Question: I have a grouped UITableView that is not rendering as expected. I am programmatically adding between 2 and 5 UILabels to each UITableViewCell using '<URL> etc... but that seems a bit drastic.
Screenshot of problem:

I created a test project with one table view controller extending UITableViewController. IBOutlet is set. Here are content of .m:
'''
- (id)initWithStyle:(UITableViewStyle)style
{
return [super initWithStyle:UITableViewStyleGrouped];
}
- (NSInteger)numberOfSectionsInTableView:(UITableView *)tableView
{
return 1; // Hardcoding for example
}
- (NSInteger)tableView:(UITableView *)tableView numberOfRowsInSection:(NSInteger)section
{
return 4; // Hardcoding for example
}
- (UITableViewCell *)tableView:(UITableView *)tableView cellForRowAtIndexPath:(NSIndexPath *)indexPath
{
static NSString *cellIdentifier = @"Detail Cell";
// Table view will have between 1 and 4 rows and all cells are different... don't think dequeue is needed in this scenario
UITableViewCell *cell = [[UITableViewCell alloc] initWithStyle:UITableViewCellStyleDefault reuseIdentifier:cellIdentifier];
NSArray *labels = [self makeLabelsForRows];
// Add labels for this row
for (UILabel *label in [labels objectAtIndex:indexPath.row]) {
[cell.contentView addSubview:label];
}
// changing the cell.frame here doesn't seem to help.
// Removed per Ricard Perez del Campo's comment
// CGFloat theHeight = [self tableView:self.tableView heightForRowAtIndexPath:indexPath];
// cell.frame = CGRectMake(0, 0, 320, theHeight);
NSLog(@"Cell = %@", cell);
return cell;
}
- (CGFloat)tableView:(UITableView *)tableView heightForRowAtIndexPath:(NSIndexPath *)indexPath
{
// Normally these are calculated based on cell content. Hardcoding for example
if (indexPath.row == 0) return 123.0;
else if (indexPath.row == 1) return 73.0;
else if (indexPath.row == 2) return 62.0;
else if (indexPath.row == 3) return 62.0;
return 44.0;
}
- (NSArray *)makeLabelsForRows
{
// Array of arrays containing UILables
NSArray *retVal = [NSArray array];
// Stores the height of the row
double y = 0.0f;
// Showing all rows and labels for example
// ROW #1
NSArray *row1 = [NSArray array];
UILabel *eventTitleLabel, *calendarTitleLabel, *locationLabel, *dateLabel, *timeLabel;
eventTitleLabel = [[UILabel alloc] initWithFrame:CGRectMake(30.0, y, 280.0, 21.0)];
eventTitleLabel.tag = 2;
eventTitleLabel.font = [UIFont boldSystemFontOfSize:17.0];
eventTitleLabel.autoresizingMask = UIViewAutoresizingFlexibleLeftMargin | UIViewAutoresizingFlexibleHeight;
eventTitleLabel.text = @"Event Title";
eventTitleLabel.backgroundColor = [UIColor clearColor];
row1 = [row1 arrayByAddingObject:eventTitleLabel];
y += 21.0f;
locationLabel = [[UILabel alloc] initWithFrame:CGRectMake(30.0, y, 280.0, 21.0)];
locationLabel.tag = 3;
locationLabel.font = [UIFont systemFontOfSize:15.0];
locationLabel.textColor = [UIColor darkGrayColor];
locationLabel.autoresizingMask = UIViewAutoresizingFlexibleLeftMargin | UIViewAutoresizingFlexibleHeight;
locationLabel.backgroundColor = [UIColor clearColor];
locationLabel.text = @"Event Location";
row1 = [row1 arrayByAddingObject:locationLabel];
y += 19.0f;
calendarTitleLabel = [[UILabel alloc] initWithFrame:CGRectMake(30.0, y, 280.0, 21.0)];
calendarTitleLabel.tag = 4;
calendarTitleLabel.font = [UIFont systemFontOfSize:15.0];
calendarTitleLabel.textColor = [UIColor redColor];
calendarTitleLabel.autoresizingMask = UIViewAutoresizingFlexibleLeftMargin | UIViewAutoresizingFlexibleHeight;
calendarTitleLabel.backgroundColor = [UIColor clearColor];
calendarTitleLabel.text = @"Calendar Title";
row1 = [row1 arrayByAddingObject:calendarTitleLabel];
y += 19.0f;
NSDateFormatter *dateFormatter = [[NSDateFormatter alloc] init];
[dateFormatter setDateStyle:NSDateFormatterFullStyle];
[dateFormatter setTimeStyle:NSDateFormatterNoStyle];
dateLabel = [[UILabel alloc] initWithFrame:CGRectMake(30.0, y, 280.0, 21.0)];
dateLabel.tag = 5;
dateLabel.font = [UIFont boldSystemFontOfSize:12.0];
dateLabel.textColor = [UIColor blueColor];
dateLabel.autoresizingMask = UIViewAutoresizingFlexibleLeftMargin | UIViewAutoresizingFlexibleHeight;
dateLabel.backgroundColor = [UIColor clearColor];
dateLabel.text = [dateFormatter stringFromDate:[NSDate date]];
row1 = [row1 arrayByAddingObject:dateLabel];
y += 16.0f;
[dateFormatter setDateStyle:NSDateFormatterNoStyle];
[dateFormatter setTimeStyle:NSDateFormatterShortStyle];
timeLabel = [[UILabel alloc] initWithFrame:CGRectMake(30.0, y, 280.0, 21.0)];
timeLabel.tag = 6;
timeLabel.font = [UIFont boldSystemFontOfSize:12.0];
timeLabel.textColor = [UIColor blueColor];
timeLabel.autoresizingMask = UIViewAutoresizingFlexibleLeftMargin | UIViewAutoresizingFlexibleHeight;
timeLabel.backgroundColor = [UIColor clearColor];
timeLabel.text = [dateFormatter stringFromDate:[NSDate date]];
row1 = [row1 arrayByAddingObject:timeLabel];
y += 16.0f;
retVal = [retVal arrayByAddingObject:row1];
// ROW #2
y = 0.0f;
NSArray *row2 = [NSArray array];
UILabel *rowTitleLabel, *alert1Label, *alert2Label;
rowTitleLabel = [[UILabel alloc] initWithFrame:CGRectMake(30.0, y, 280.0, 21.0)];
rowTitleLabel.tag = 2;
rowTitleLabel.font = [UIFont boldSystemFontOfSize:15.0];
rowTitleLabel.autoresizingMask = UIViewAutoresizingFlexibleLeftMargin | UIViewAutoresizingFlexibleHeight;
rowTitleLabel.text = @"Alert";
rowTitleLabel.backgroundColor = [UIColor clearColor];
row2 = [row2 arrayByAddingObject:rowTitleLabel];
y += 21.0f;
alert1Label = [[UILabel alloc] initWithFrame:CGRectMake(30.0, y, 280.0, 21.0)];
alert1Label.tag = 6;
alert1Label.font = [UIFont boldSystemFontOfSize:12.0];
alert1Label.textColor = [UIColor blueColor];
alert1Label.autoresizingMask = UIViewAutoresizingFlexibleLeftMargin | UIViewAutoresizingFlexibleHeight;
alert1Label.backgroundColor = [UIColor clearColor];
alert1Label.text = @"Alert #1 5 min";
row2 = [row2 arrayByAddingObject:alert1Label];
y += 16.0f;
alert2Label = [[UILabel alloc] initWithFrame:CGRectMake(30.0, y, 280.0, 21.0)];
alert2Label.tag = 6;
alert2Label.font = [UIFont boldSystemFontOfSize:12.0];
alert2Label.textColor = [UIColor blueColor];
alert2Label.autoresizingMask = UIViewAutoresizingFlexibleLeftMargin | UIViewAutoresizingFlexibleHeight;
alert2Label.backgroundColor = [UIColor clearColor];
alert2Label.text = @"Alert #2 15 min";
row2 = [row2 arrayByAddingObject:alert2Label];
y += 16.0f;
retVal = [retVal arrayByAddingObject:row2];
// ROW #3
y = 0.0f;
NSArray *row3 = [NSArray array];
UILabel *rowTitleLabel2, *urlLabel;
rowTitleLabel2 = [[UILabel alloc] initWithFrame:CGRectMake(30.0, y, 280.0, 21.0)];
rowTitleLabel2.tag = 2;
rowTitleLabel2.font = [UIFont boldSystemFontOfSize:15.0];
rowTitleLabel2.autoresizingMask = UIViewAutoresizingFlexibleLeftMargin | UIViewAutoresizingFlexibleHeight;
rowTitleLabel2.text = @"URL";
rowTitleLabel2.backgroundColor = [UIColor clearColor];
row3 = [row3 arrayByAddingObject:rowTitleLabel2];
y += 21.0f;
urlLabel = [[UILabel alloc] initWithFrame:CGRectMake(30.0, y, 280.0, 21.0)];
urlLabel.tag = 6;
urlLabel.font = [UIFont boldSystemFontOfSize:12.0];
urlLabel.textColor = [UIColor blueColor];
urlLabel.autoresizingMask = UIViewAutoresizingFlexibleLeftMargin | UIViewAutoresizingFlexibleHeight;
urlLabel.backgroundColor = [UIColor clearColor];
urlLabel.text = @"www.here.com";
row3 = [row3 arrayByAddingObject:urlLabel];
y += 21.0f;
retVal = [retVal arrayByAddingObject:row3];
// ROW #4
y = 0.0f;
NSArray *row4 = [NSArray array];
UILabel *rowTitleLabel3, *notesLabel;
rowTitleLabel3 = [[UILabel alloc] initWithFrame:CGRectMake(30.0, y, 280.0, 21.0)];
rowTitleLabel3.tag = 2;
rowTitleLabel3.font = [UIFont boldSystemFontOfSize:15.0];
rowTitleLabel3.autoresizingMask = UIViewAutoresizingFlexibleLeftMargin | UIViewAutoresizingFlexibleHeight;
rowTitleLabel3.text = @"Notes";
rowTitleLabel3.backgroundColor = [UIColor clearColor];
row4 = [row4 arrayByAddingObject:rowTitleLabel3];
y += 21.0f;
notesLabel = [[UILabel alloc] initWithFrame:CGRectMake(30.0, y, 280.0, 21.0)];
notesLabel.tag = 6;
notesLabel.font = [UIFont boldSystemFontOfSize:12.0];
notesLabel.textColor = [UIColor blueColor];
notesLabel.backgroundColor = [UIColor clearColor];
notesLabel.autoresizingMask = UIViewAutoresizingFlexibleLeftMargin | UIViewAutoresizingFlexibleHeight;
notesLabel.text = @"Boom, notes!";
notesLabel.lineBreakMode = UILineBreakModeWordWrap;
row4 = [row4 arrayByAddingObject:notesLabel];
y += 21.0f;
retVal = [retVal arrayByAddingObject:row4];
return retVal;
}
'''
Dump of all subviews per request:
'''
2012-07-26 14:04:14.333 TestLabels[72259:f803] cell.contentView subviews for row #0 = (
"<UILabel: 0x6da3590; frame = (30 0; 280 21); text = 'Event Title'; clipsToBounds = YES; autoresize = LM+H; userInteractionEnabled = NO; tag = 2; layer = <CALayer: 0x6da3630>>",
"<UILabel: 0x6da3c90; frame = (30 21; 280 21); text = 'Event Location'; clipsToBounds = YES; autoresize = LM+H; userInteractionEnabled = NO; tag = 3; layer = <CALayer: 0x6da3d80>>",
"<UILabel: 0x6da3e00; frame = (30 40; 280 21); text = 'Calendar Title'; clipsToBounds = YES; autoresize = LM+H; userInteractionEnabled = NO; tag = 4; layer = <CALayer: 0x6da3dd0>>",
"<UILabel: 0x6885b20; frame = (30 59; 280 21); text = 'Thursday, July 26, 2012'; clipsToBounds = YES; autoresize = LM+H; userInteractionEnabled = NO; tag = 5; layer = <CALayer: 0x6883950>>",
"<UILabel: 0x6883a50; frame = (30 75; 280 21); text = '2:04 PM'; clipsToBounds = YES; autoresize = LM+H; userInteractionEnabled = NO; tag = 6; layer = <CALayer: 0x6885790>>"
)
2012-07-26 14:04:14.337 TestLabels[72259:f803] cell.contentView subviews for row #1 = (
"<UILabel: 0x6da8730; frame = (30 0; 280 21); text = 'Alert'; clipsToBounds = YES; autoresize = LM+H; userInteractionEnabled = NO; tag = 2; layer = <CALayer: 0x6da6ad0>>",
"<UILabel: 0x6da6c10; frame = (30 21; 280 21); text = 'Alert #1 5 min'; clipsToBounds = YES; autoresize = LM+H; userInteractionEnabled = NO; tag = 6; layer = <CALayer: 0x6da70b0>>",
"<UILabel: 0x6da7220; frame = (30 37; 280 21); text = 'Alert #2 15 min'; clipsToBounds = YES; autoresize = LM+H; userInteractionEnabled = NO; tag = 6; layer = <CALayer: 0x6da70e0>>"
)
2012-07-26 14:04:14.340 TestLabels[72259:f803] cell.contentView subviews for row #2 = (
"<UILabel: 0xbe71950; frame = (30 0; 280 21); text = 'URL'; clipsToBounds = YES; autoresize = LM+H; userInteractionEnabled = NO; tag = 2; layer = <CALayer: 0xbe71a90>>",
"<UILabel: 0xbe719c0; frame = (30 21; 280 21); text = 'www.here.com'; clipsToBounds = YES; autoresize = LM+H; userInteractionEnabled = NO; tag = 6; layer = <CALayer: 0xbe71d00>>"
)
2012-07-26 14:04:14.342 TestLabels[72259:f803] cell.contentView subviews for row #3 = (
"<UILabel: 0x6a71750; frame = (30 0; 280 21); text = 'Notes'; clipsToBounds = YES; autoresize = LM+H; userInteractionEnabled = NO; tag = 2; layer = <CALayer: 0x6a718e0>>",
"<UILabel: 0x6a717c0; frame = (30 21; 280 21); text = 'Boom, notes!'; clipsToBounds = YES; autoresize = LM+H; userInteractionEnabled = NO; tag = 6; layer = <CALayer: 0x6a716e0>>"
)
'''
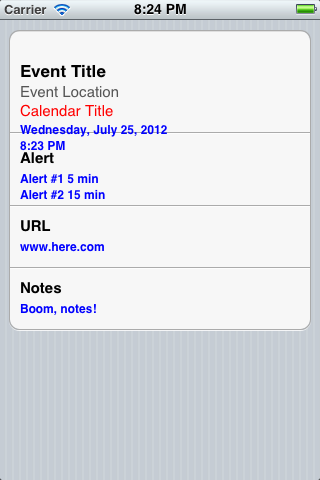
Answer: Based on the height logs you have posted, I think if you reduce the height for row 1, (instead of 123.0, try 96.0 or 100.0), and also make sure that the labels have the autoresizing masks set right.
I think your labels have an autoresizingMask with flexibletopMargin. And thats making your labels to stick to the bottom of the cell.contentView. Let me know if this helps.